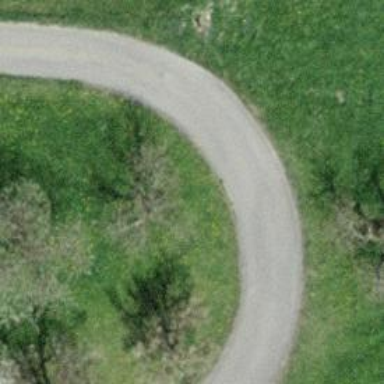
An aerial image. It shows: Unclassified road with asphalt surface.